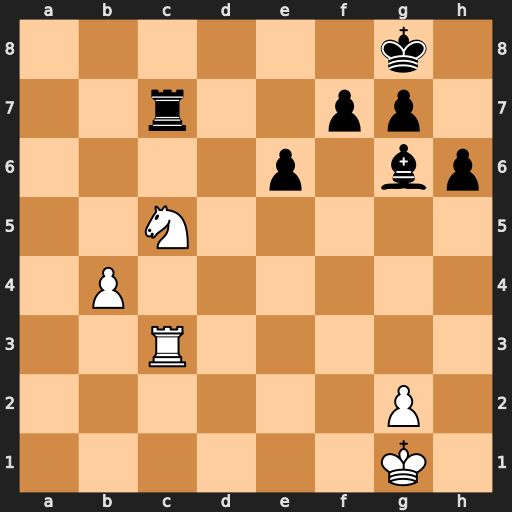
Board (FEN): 6k1/2r2pp1/4p1bp/2N5/1P6/2R5/6P1/6K1
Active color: w
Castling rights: -
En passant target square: -
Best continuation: b5 f6 b6